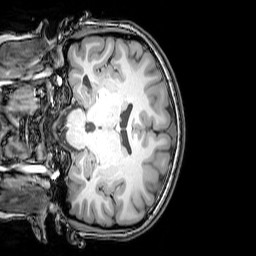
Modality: T1w
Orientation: coronal
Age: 22
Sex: female
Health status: healthy
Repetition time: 0.081 s
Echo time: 0.037 s